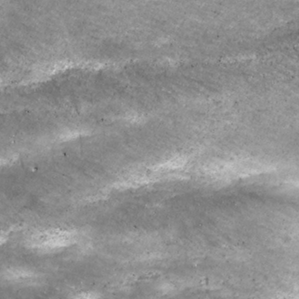
Label: non_frost